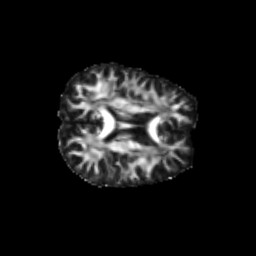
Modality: FA
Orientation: axial
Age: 29
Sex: female
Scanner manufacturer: siemens
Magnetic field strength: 3 T
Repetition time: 1.8 s
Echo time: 0.07 s